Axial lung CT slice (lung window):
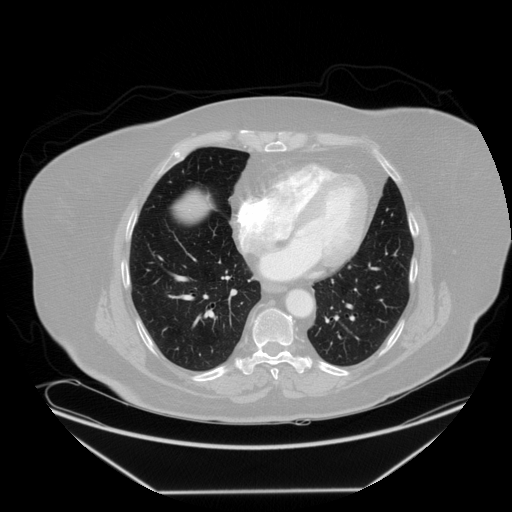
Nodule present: no